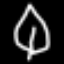
Label: leaf